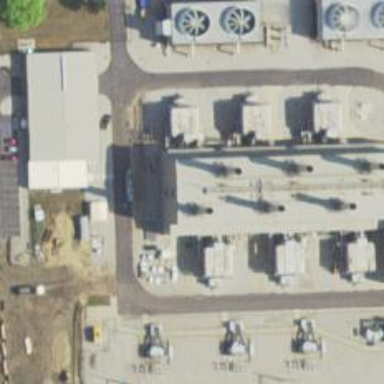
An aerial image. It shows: Gas turbine generator powered by gas.